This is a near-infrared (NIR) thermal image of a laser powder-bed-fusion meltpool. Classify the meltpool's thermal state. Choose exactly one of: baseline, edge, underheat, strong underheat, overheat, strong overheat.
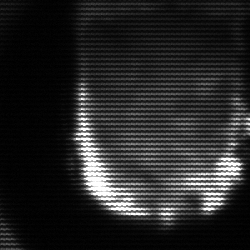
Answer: baseline